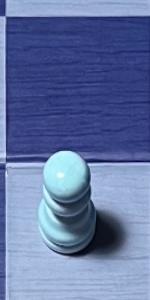
Label: Pawn_White